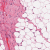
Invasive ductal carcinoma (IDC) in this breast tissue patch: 0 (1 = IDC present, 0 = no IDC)